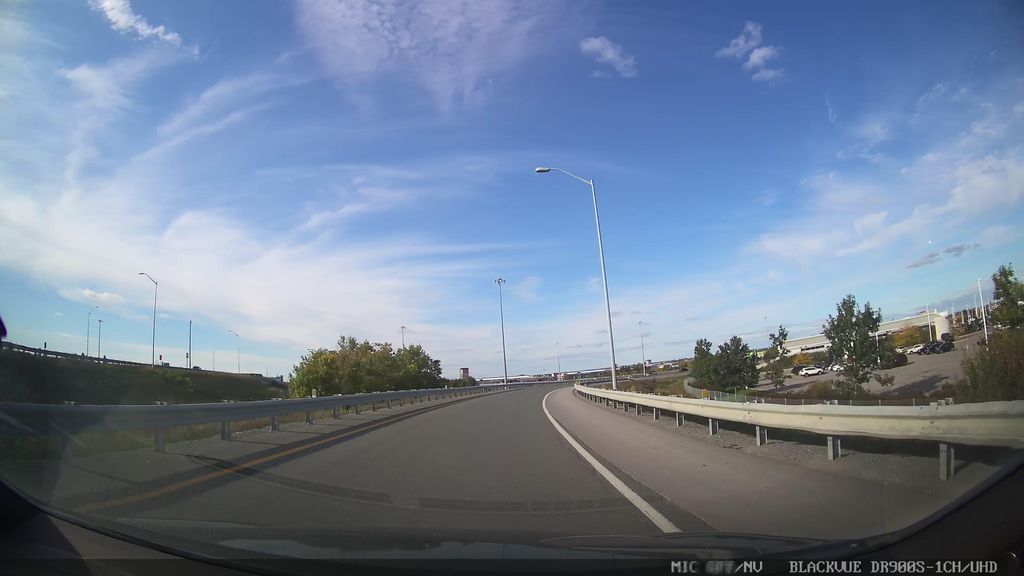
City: ottawa-gatineau